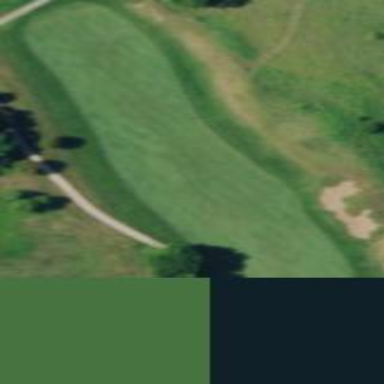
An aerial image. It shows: Grassy area designated as golf fairway.